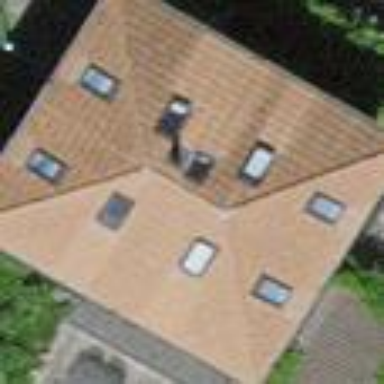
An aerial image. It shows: Hipped roof house.